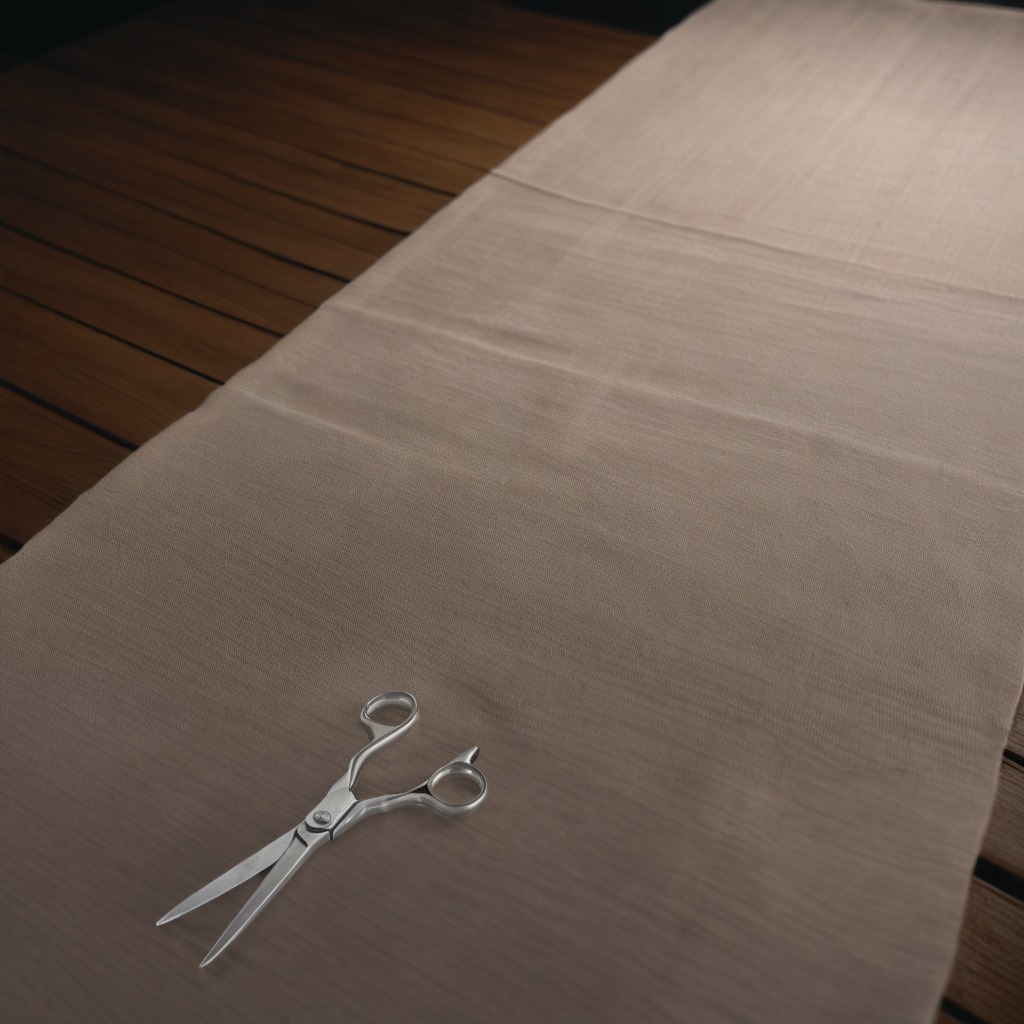
A scissor lies on a wooden table.